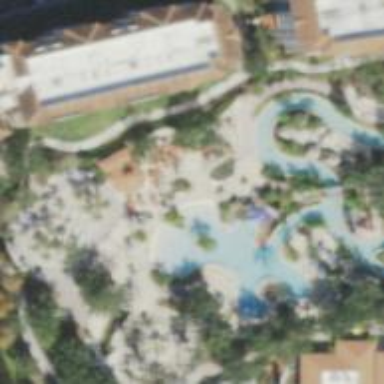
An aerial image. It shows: Water slide attraction.